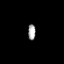
Tissue: prostate
Cell type: T cells
Senescence score: 0.7352
Nuclear area (px): 120
Mean DAPI intensity: 160.717